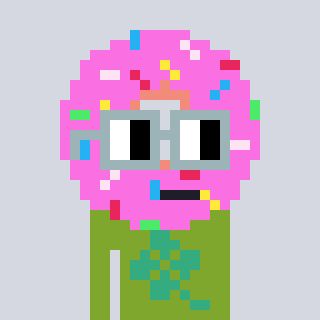
a pixel art character with square dark gray glasses, a doughnut-shaped head and a slimegreen-colored body on a cool background